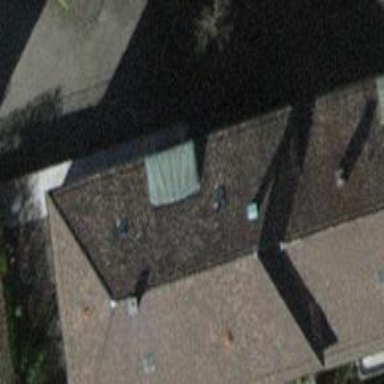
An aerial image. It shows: Apartment building with hipped roof.